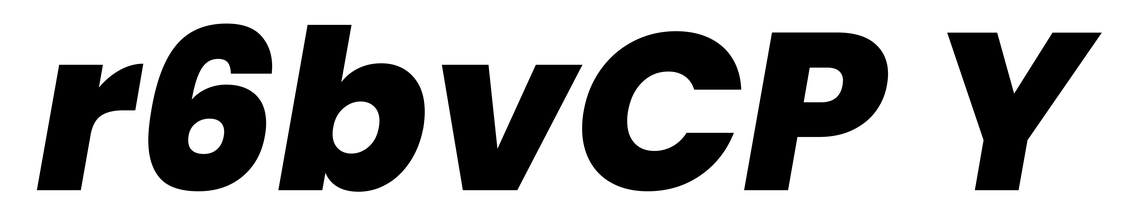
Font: Poppins-ExtraBoldItalic